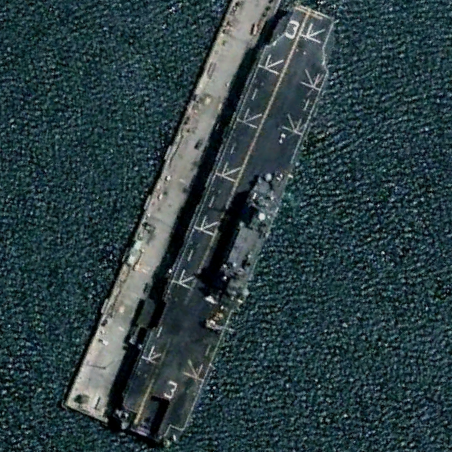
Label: assault